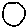
Label: circle